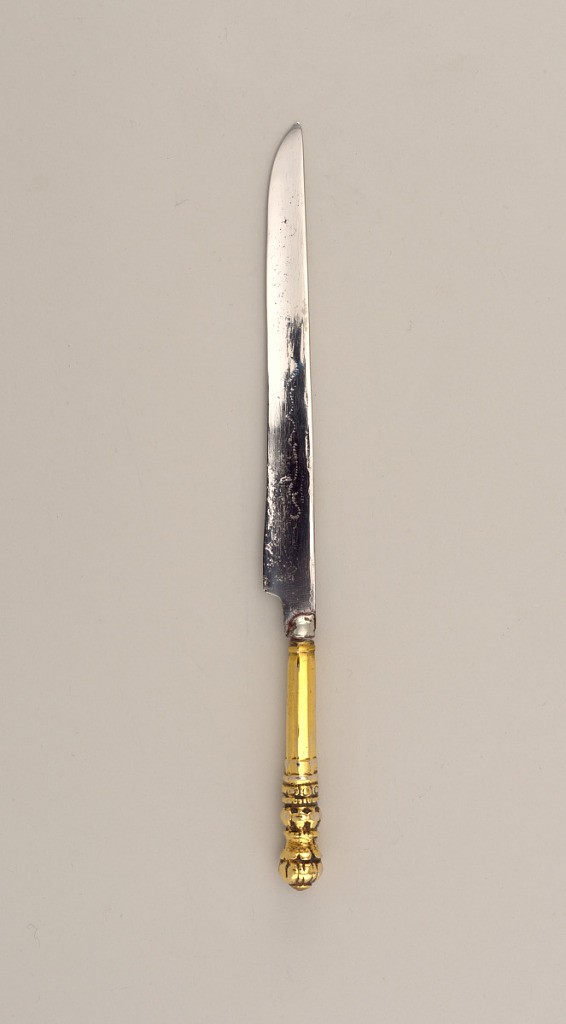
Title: Knife
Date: ca. 1700–1800
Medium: silver, leather, brass, steel
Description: Blade has straight upper edge, the lower edge curving towards the point; [not original]. Octagonal brass handle with baluster-shaped top.